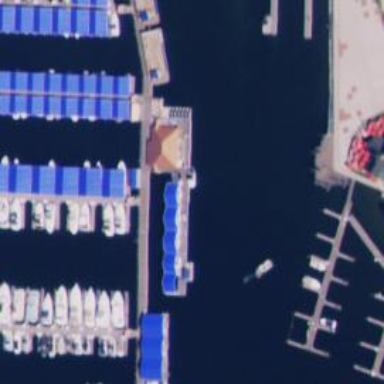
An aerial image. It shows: Man-made pier.